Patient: sex M, age 65
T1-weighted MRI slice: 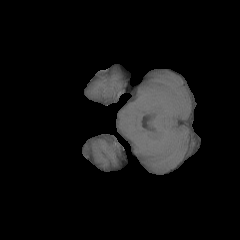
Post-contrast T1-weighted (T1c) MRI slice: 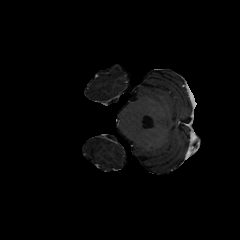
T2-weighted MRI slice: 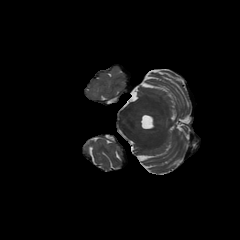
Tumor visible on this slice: no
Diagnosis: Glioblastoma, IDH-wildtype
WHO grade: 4